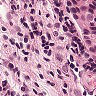
Metastatic tissue present: yes